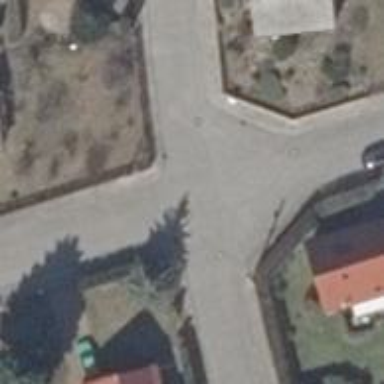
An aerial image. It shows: Residential road with sidewalks on both sides.